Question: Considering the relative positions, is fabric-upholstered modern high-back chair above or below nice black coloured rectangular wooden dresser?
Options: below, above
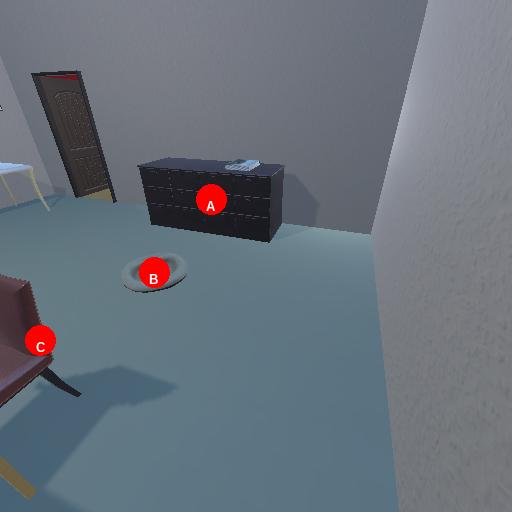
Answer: below